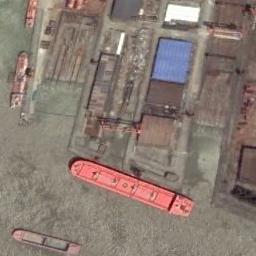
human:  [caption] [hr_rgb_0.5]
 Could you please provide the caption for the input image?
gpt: Several ships of different sizes is docked next to some workshops and another ship is sailing next to it .

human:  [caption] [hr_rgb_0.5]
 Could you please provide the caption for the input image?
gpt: Several orange-red bulk carriers docked at the dock .

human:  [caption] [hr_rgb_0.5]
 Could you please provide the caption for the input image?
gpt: There are many buildings of different shapes beside the ships .

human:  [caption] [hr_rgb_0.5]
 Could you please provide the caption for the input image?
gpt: There are four ships in the green water on the shore .

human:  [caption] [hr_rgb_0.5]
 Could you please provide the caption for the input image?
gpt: The red ship is at the harbor with some buildings .